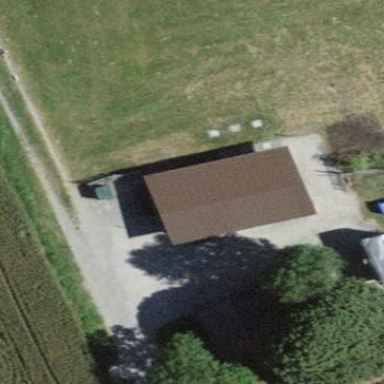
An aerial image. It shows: Shed building.